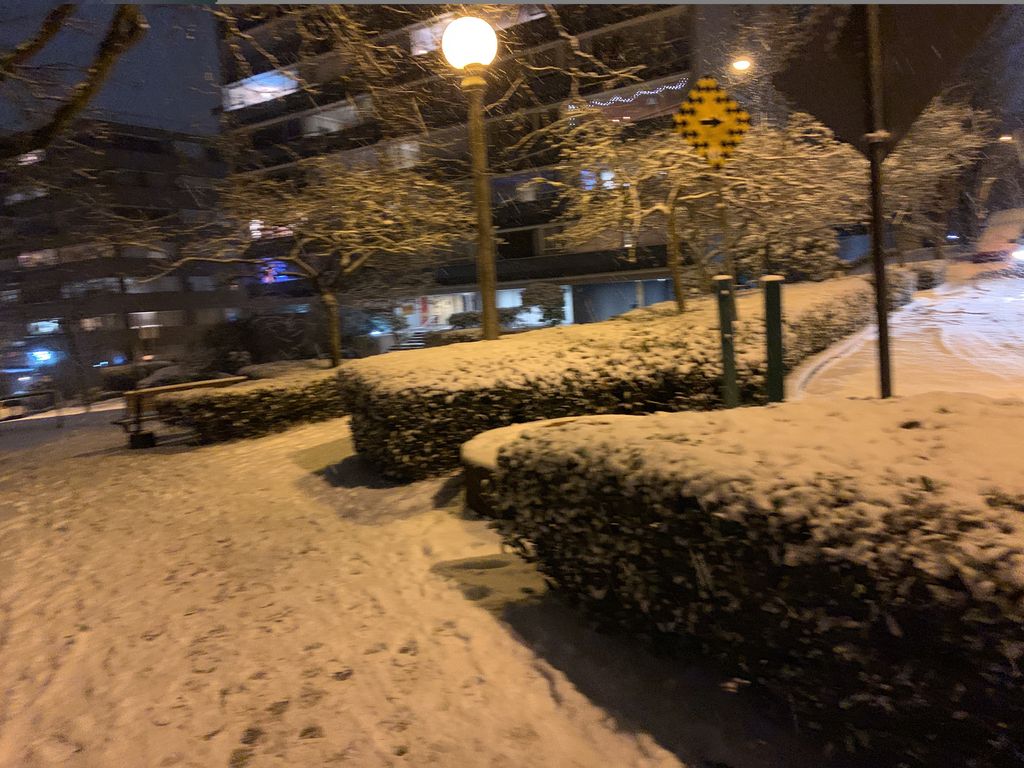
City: vancouver